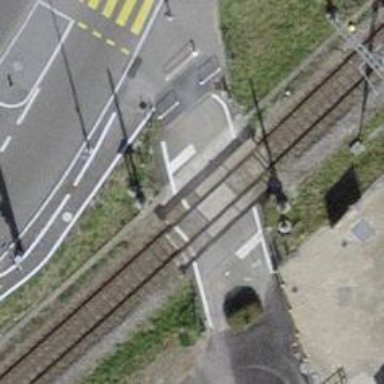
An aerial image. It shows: Railway crossing with traffic signals and full barrier.